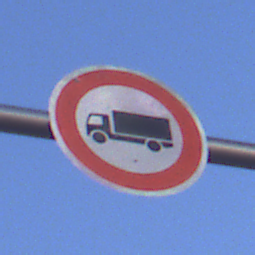
Verkehrszeichen: VerbotFuerKraftfahrzeugeUeberDreiKommaFuenfTonnen
Umgebung: Outdoor, Nature
Tageszeit: SunriseSunset
Wetter: Clear
Licht: Natural
Jahreszeit: NotSpecified
Kontrast: LowContrast